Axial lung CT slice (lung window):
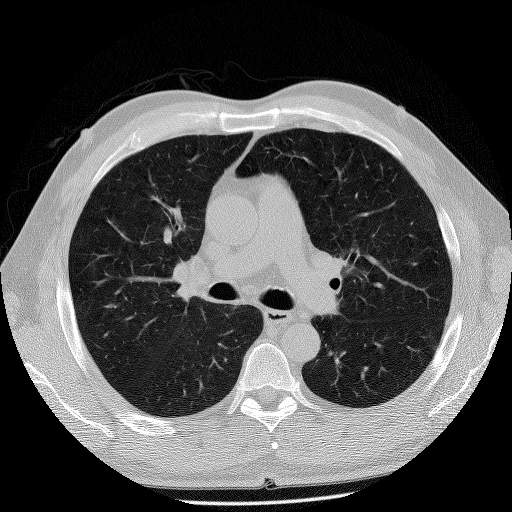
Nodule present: no